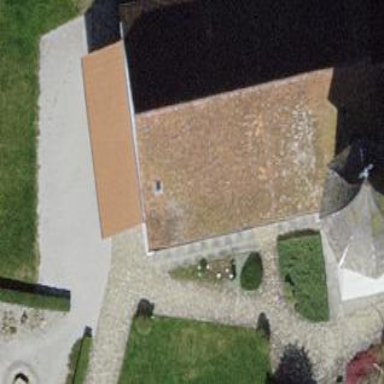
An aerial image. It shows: Church which is place of worship.